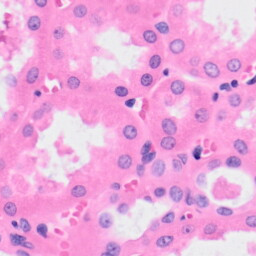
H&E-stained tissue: Kidney